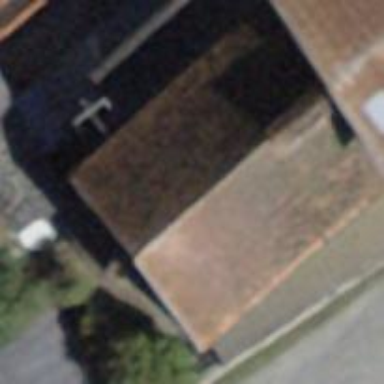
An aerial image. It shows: Building with gabled roof oriented across.